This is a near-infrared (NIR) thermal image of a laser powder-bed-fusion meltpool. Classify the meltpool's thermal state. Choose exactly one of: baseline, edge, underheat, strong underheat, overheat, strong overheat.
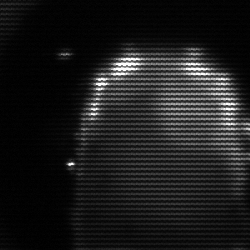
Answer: baseline